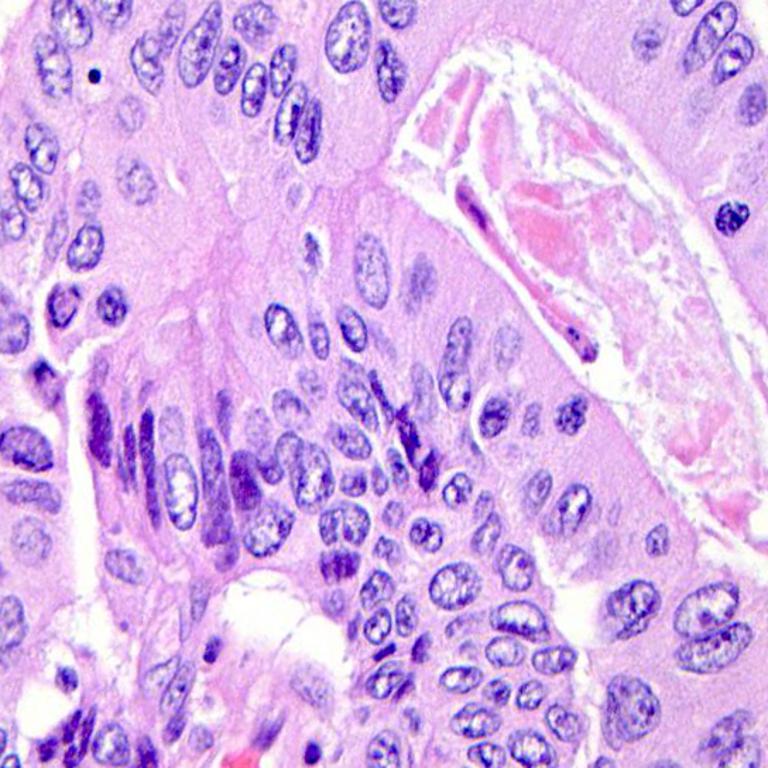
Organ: colon
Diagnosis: adenocarcinomas